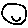
Label: smiley face